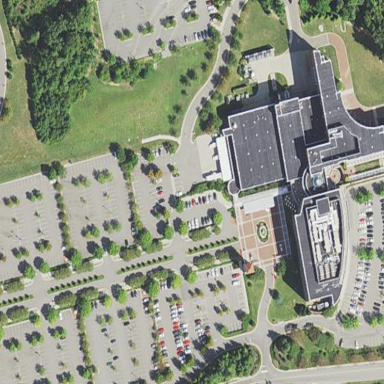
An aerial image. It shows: Healthcare facility identified as hospital.